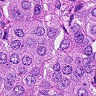
Metastatic tissue present: yes